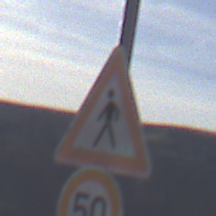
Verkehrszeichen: FussgaengerRechts
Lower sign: Geschwindigkeit50
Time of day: MorningAfternoon
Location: Outdoor (Nature)
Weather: PartlyCloudy
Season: NotSpecified
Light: Natural